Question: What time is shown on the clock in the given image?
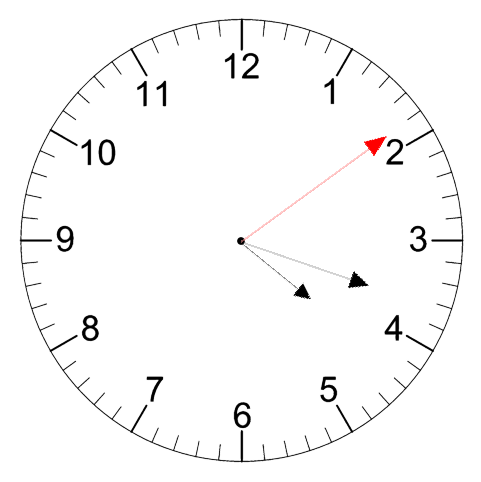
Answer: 04:18:09